Field crop: maize
Growth stage: 2
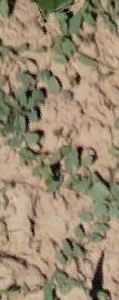
Species: convolvulus